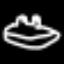
Label: frog